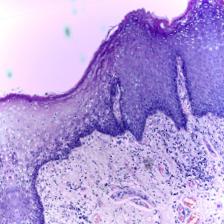
Diagnosis: OSCC